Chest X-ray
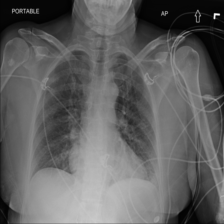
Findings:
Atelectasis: negative
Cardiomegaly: negative
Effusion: negative
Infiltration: negative
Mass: negative
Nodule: negative
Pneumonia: negative
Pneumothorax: negative
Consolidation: negative
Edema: negative
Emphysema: negative
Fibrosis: negative
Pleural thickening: negative
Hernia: negative